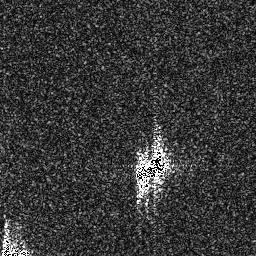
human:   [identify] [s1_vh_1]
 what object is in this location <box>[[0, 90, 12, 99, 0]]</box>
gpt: <ref>1 medium ship at the bottom left</ref>

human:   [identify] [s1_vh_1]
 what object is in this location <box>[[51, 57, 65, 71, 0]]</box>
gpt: <ref>1 medium ship at the center</ref>